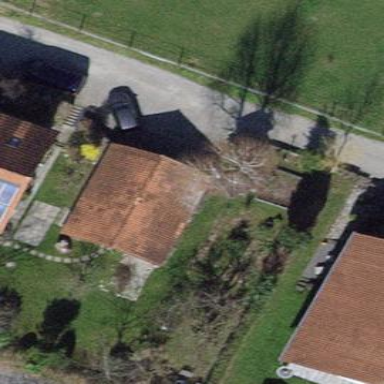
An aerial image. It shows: Garage building.